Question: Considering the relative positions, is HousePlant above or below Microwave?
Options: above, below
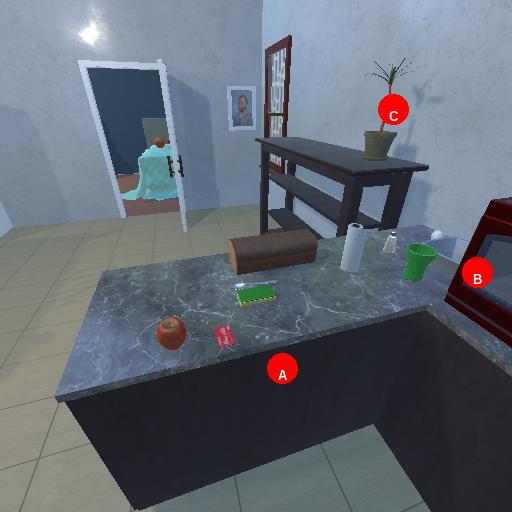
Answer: above